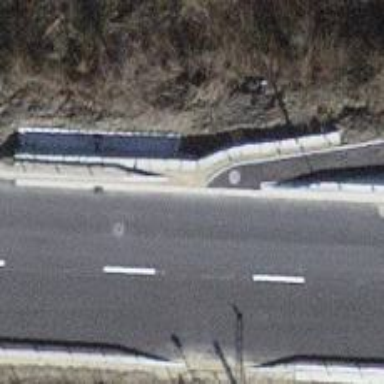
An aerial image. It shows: Bollard barrier.